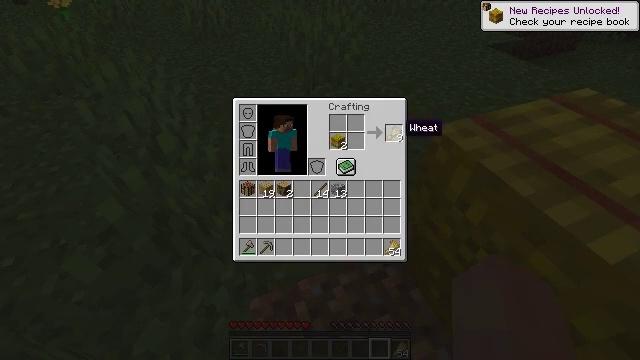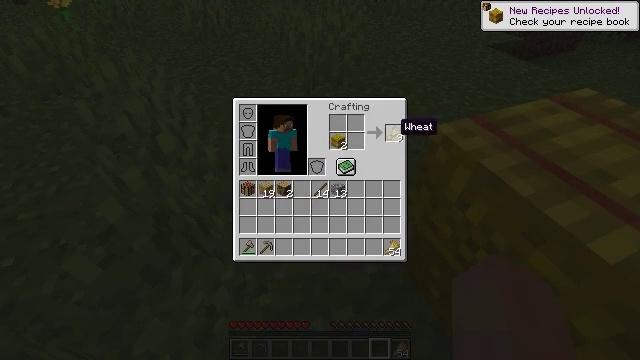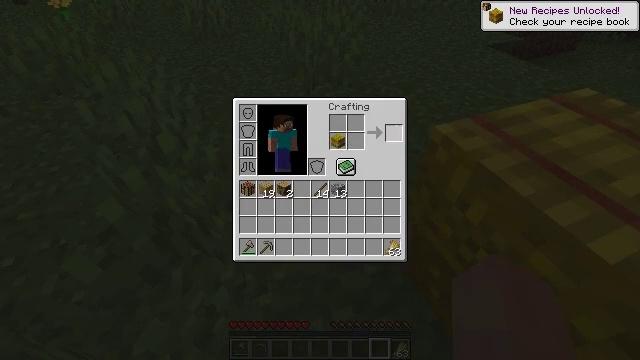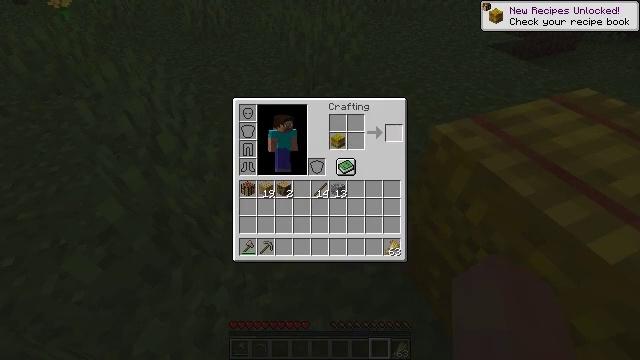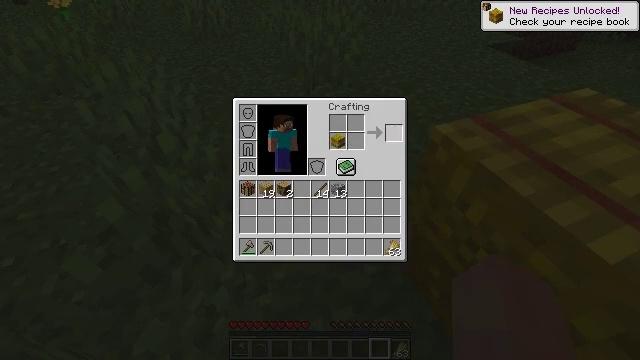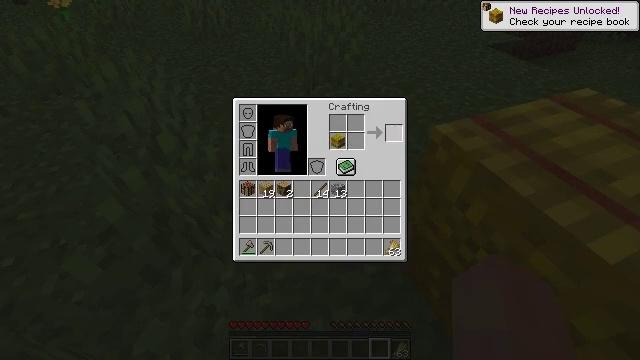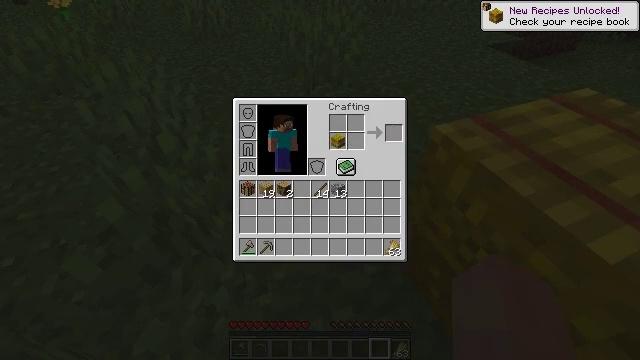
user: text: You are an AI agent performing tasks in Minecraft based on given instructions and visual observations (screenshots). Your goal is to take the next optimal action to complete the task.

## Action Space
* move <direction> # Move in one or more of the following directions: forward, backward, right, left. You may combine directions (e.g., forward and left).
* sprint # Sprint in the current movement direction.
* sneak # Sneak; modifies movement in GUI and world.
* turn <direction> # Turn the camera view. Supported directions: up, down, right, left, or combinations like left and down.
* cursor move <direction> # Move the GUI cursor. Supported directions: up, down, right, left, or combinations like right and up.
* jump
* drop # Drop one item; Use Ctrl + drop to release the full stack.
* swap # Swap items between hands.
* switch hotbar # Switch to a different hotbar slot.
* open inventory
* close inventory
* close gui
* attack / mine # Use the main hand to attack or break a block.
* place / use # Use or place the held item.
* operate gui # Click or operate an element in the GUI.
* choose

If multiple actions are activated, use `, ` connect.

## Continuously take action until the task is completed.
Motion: motion action
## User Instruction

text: Craft wheat using the necessary items.
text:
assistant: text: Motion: sneak
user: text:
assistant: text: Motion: sneak, operate gui
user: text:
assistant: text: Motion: sneak, operate gui
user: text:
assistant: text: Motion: sneak, operate gui
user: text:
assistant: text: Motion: sneak
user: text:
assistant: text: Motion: sneak, cursor move down
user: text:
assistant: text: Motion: sneak